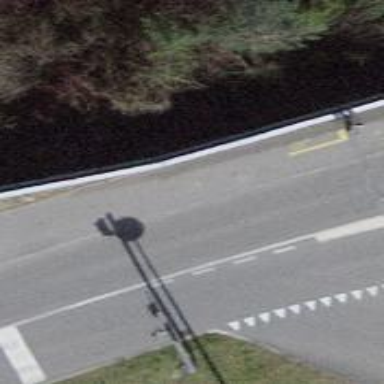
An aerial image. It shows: Tertiary road with asphalt surface and designated cycle lane.